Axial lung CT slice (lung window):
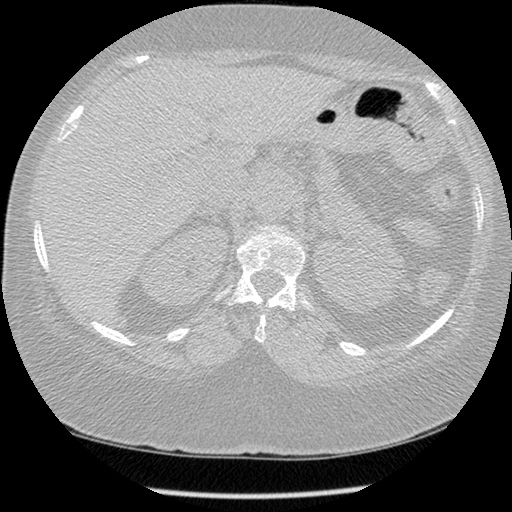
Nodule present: no